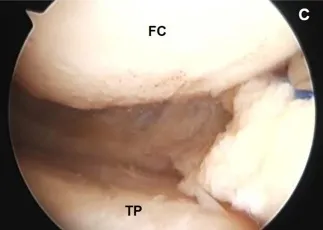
(C) Intraoperative image of arthroscopic meniscectomy. Meniscus height is obviously uneven in between the middle portion of the meniscus and the resected posterior portion.
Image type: endoscopy (arthroscopy)